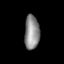
Tissue: lung
Cell type: Fibroblasts
Senescence score: 0.6697
Nuclear area (px): 502
Mean DAPI intensity: 139.886